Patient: sex F, age 33
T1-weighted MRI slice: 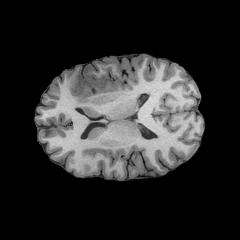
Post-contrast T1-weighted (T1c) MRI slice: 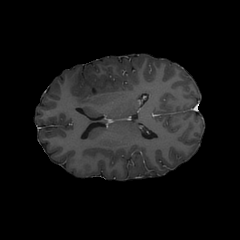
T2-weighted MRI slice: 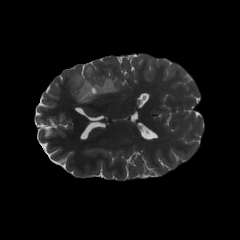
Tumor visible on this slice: yes
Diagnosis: Astrocytoma, IDH-mutant
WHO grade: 2